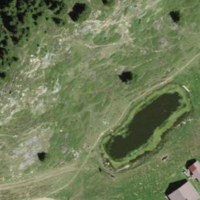
EUNIS habitat code: 41
Species observed at this site:
Ichthyosaura alpestris
Enallagma cyathigerum
Melanargia galathea
Polyommatus icarus
Periparus ater